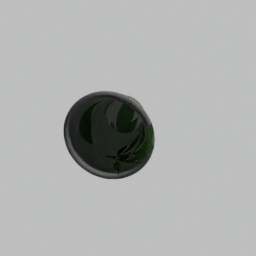
Label: decoration